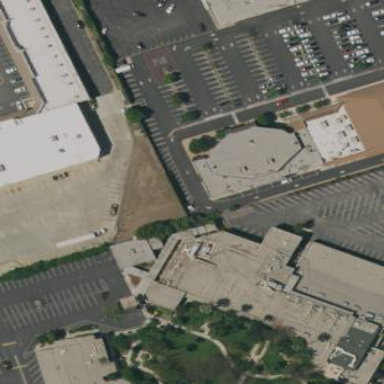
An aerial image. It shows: Building.